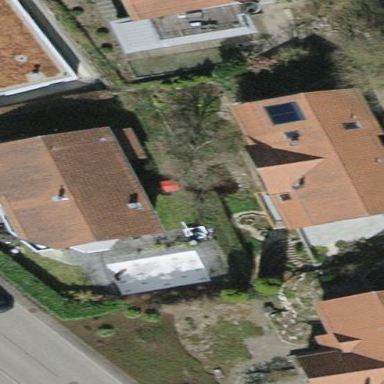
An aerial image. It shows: Detached building with gabled tile roof.